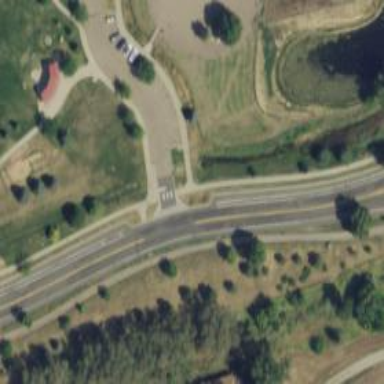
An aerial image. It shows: Cycling path with excellent visibility.